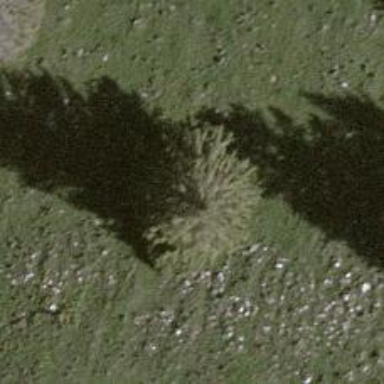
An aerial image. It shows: Single tag "natural: tree."